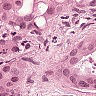
Metastatic tissue present: yes